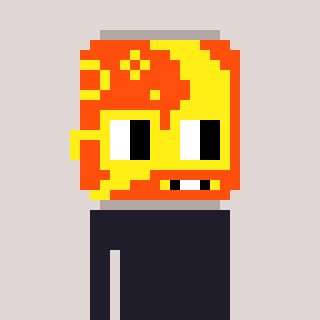
a pixel art character with square yellow glasses, a pop-shaped head and a slimegreen-colored body on a warm background